Field crop: maize
Growth stage: 2
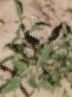
Species: atriplex